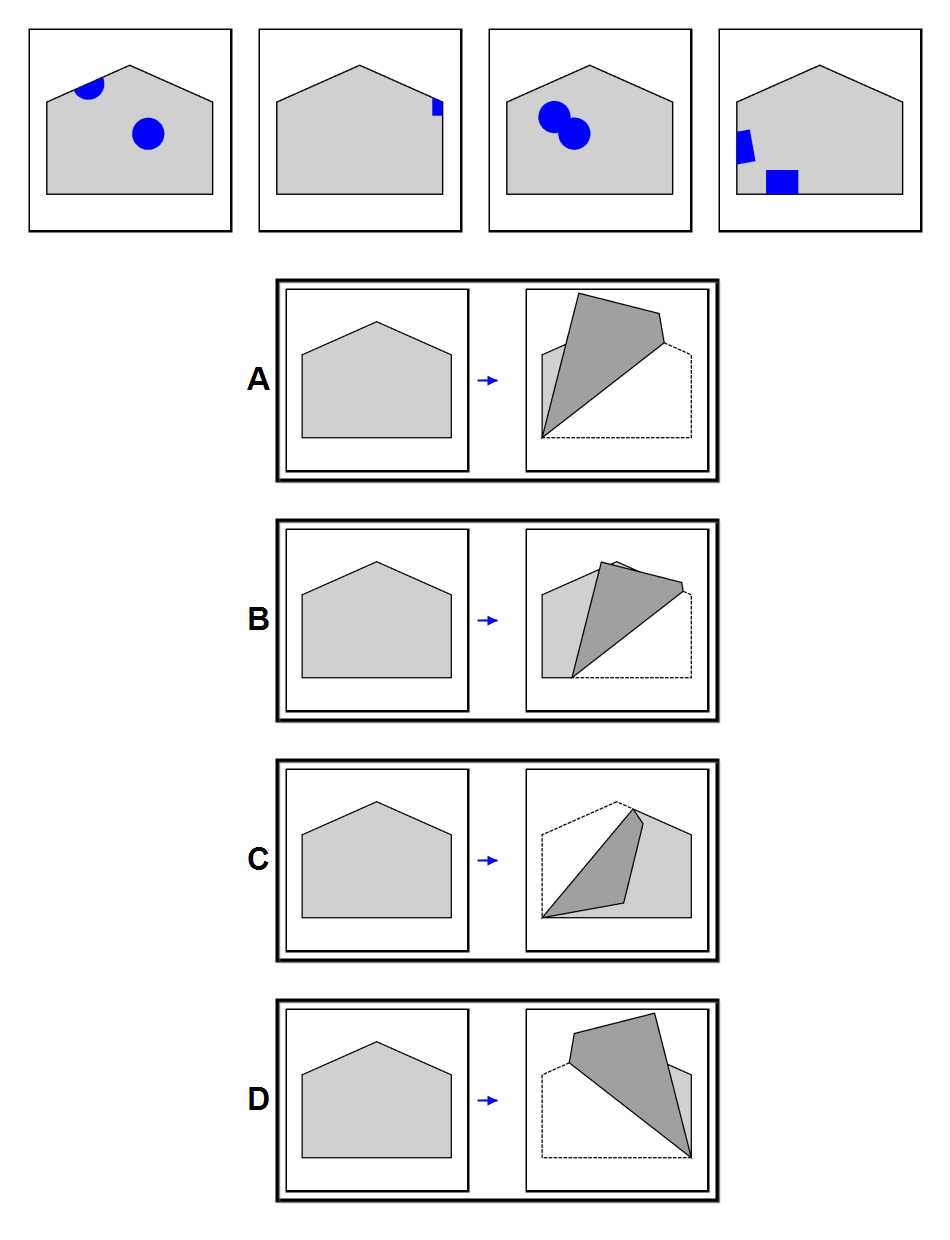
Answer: C